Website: home-depot
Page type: account-selection
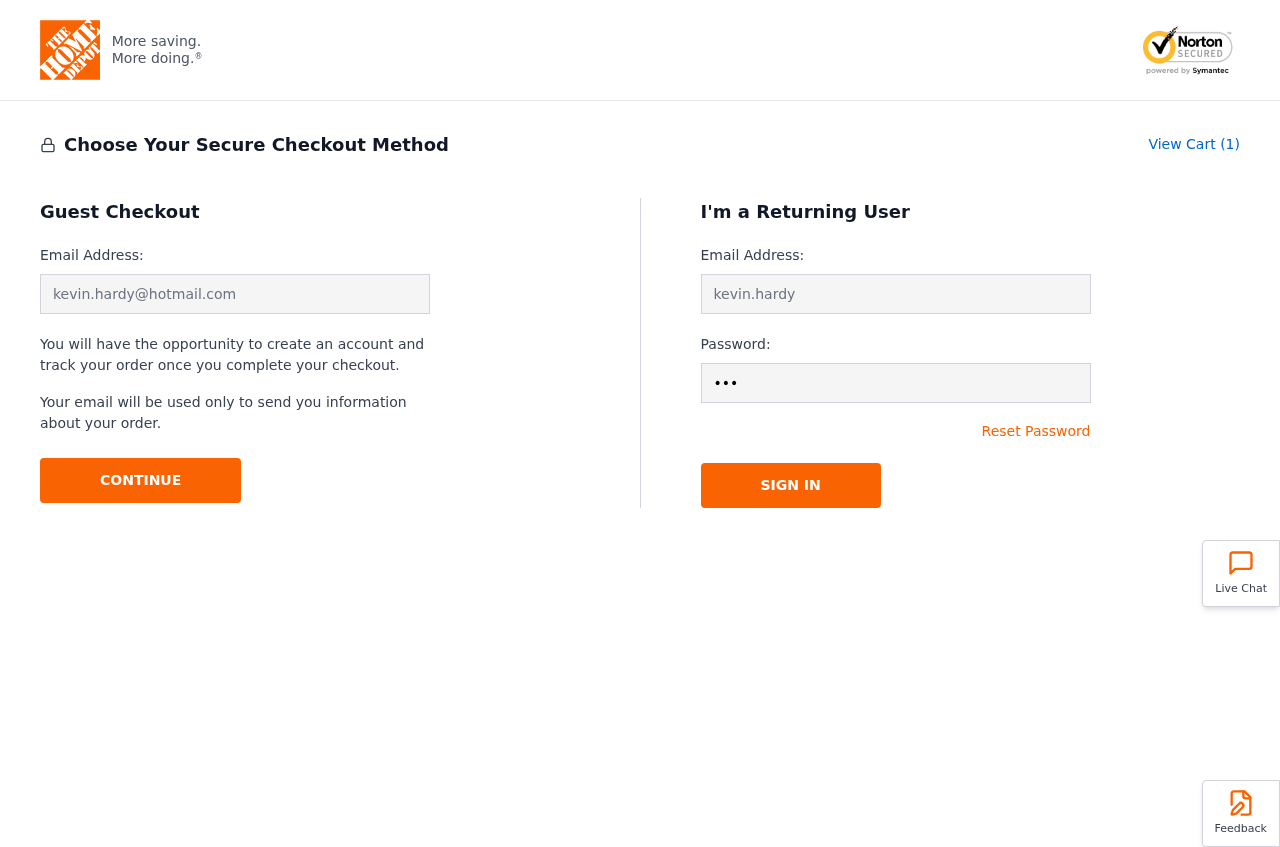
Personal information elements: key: PII_EMAIL
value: kevin.hardy@hotmail.com
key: PII_LOGIN_USERNAME
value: kevin.hardy
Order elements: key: ORDER_NUM_ITEMS
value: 1